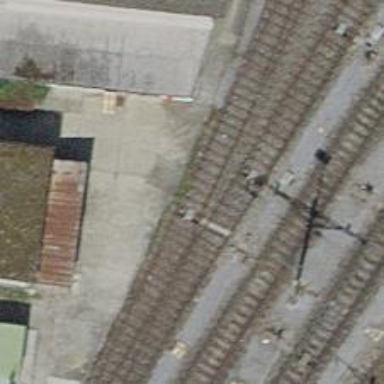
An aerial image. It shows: Railway yard with one track in service.